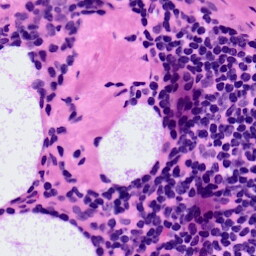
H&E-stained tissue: LymphNode